Interaction volume radius: 10 \u00c5
Interaction volume height: 10 \u00c5
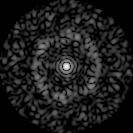
Disorder parameter: 0.8269